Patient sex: M
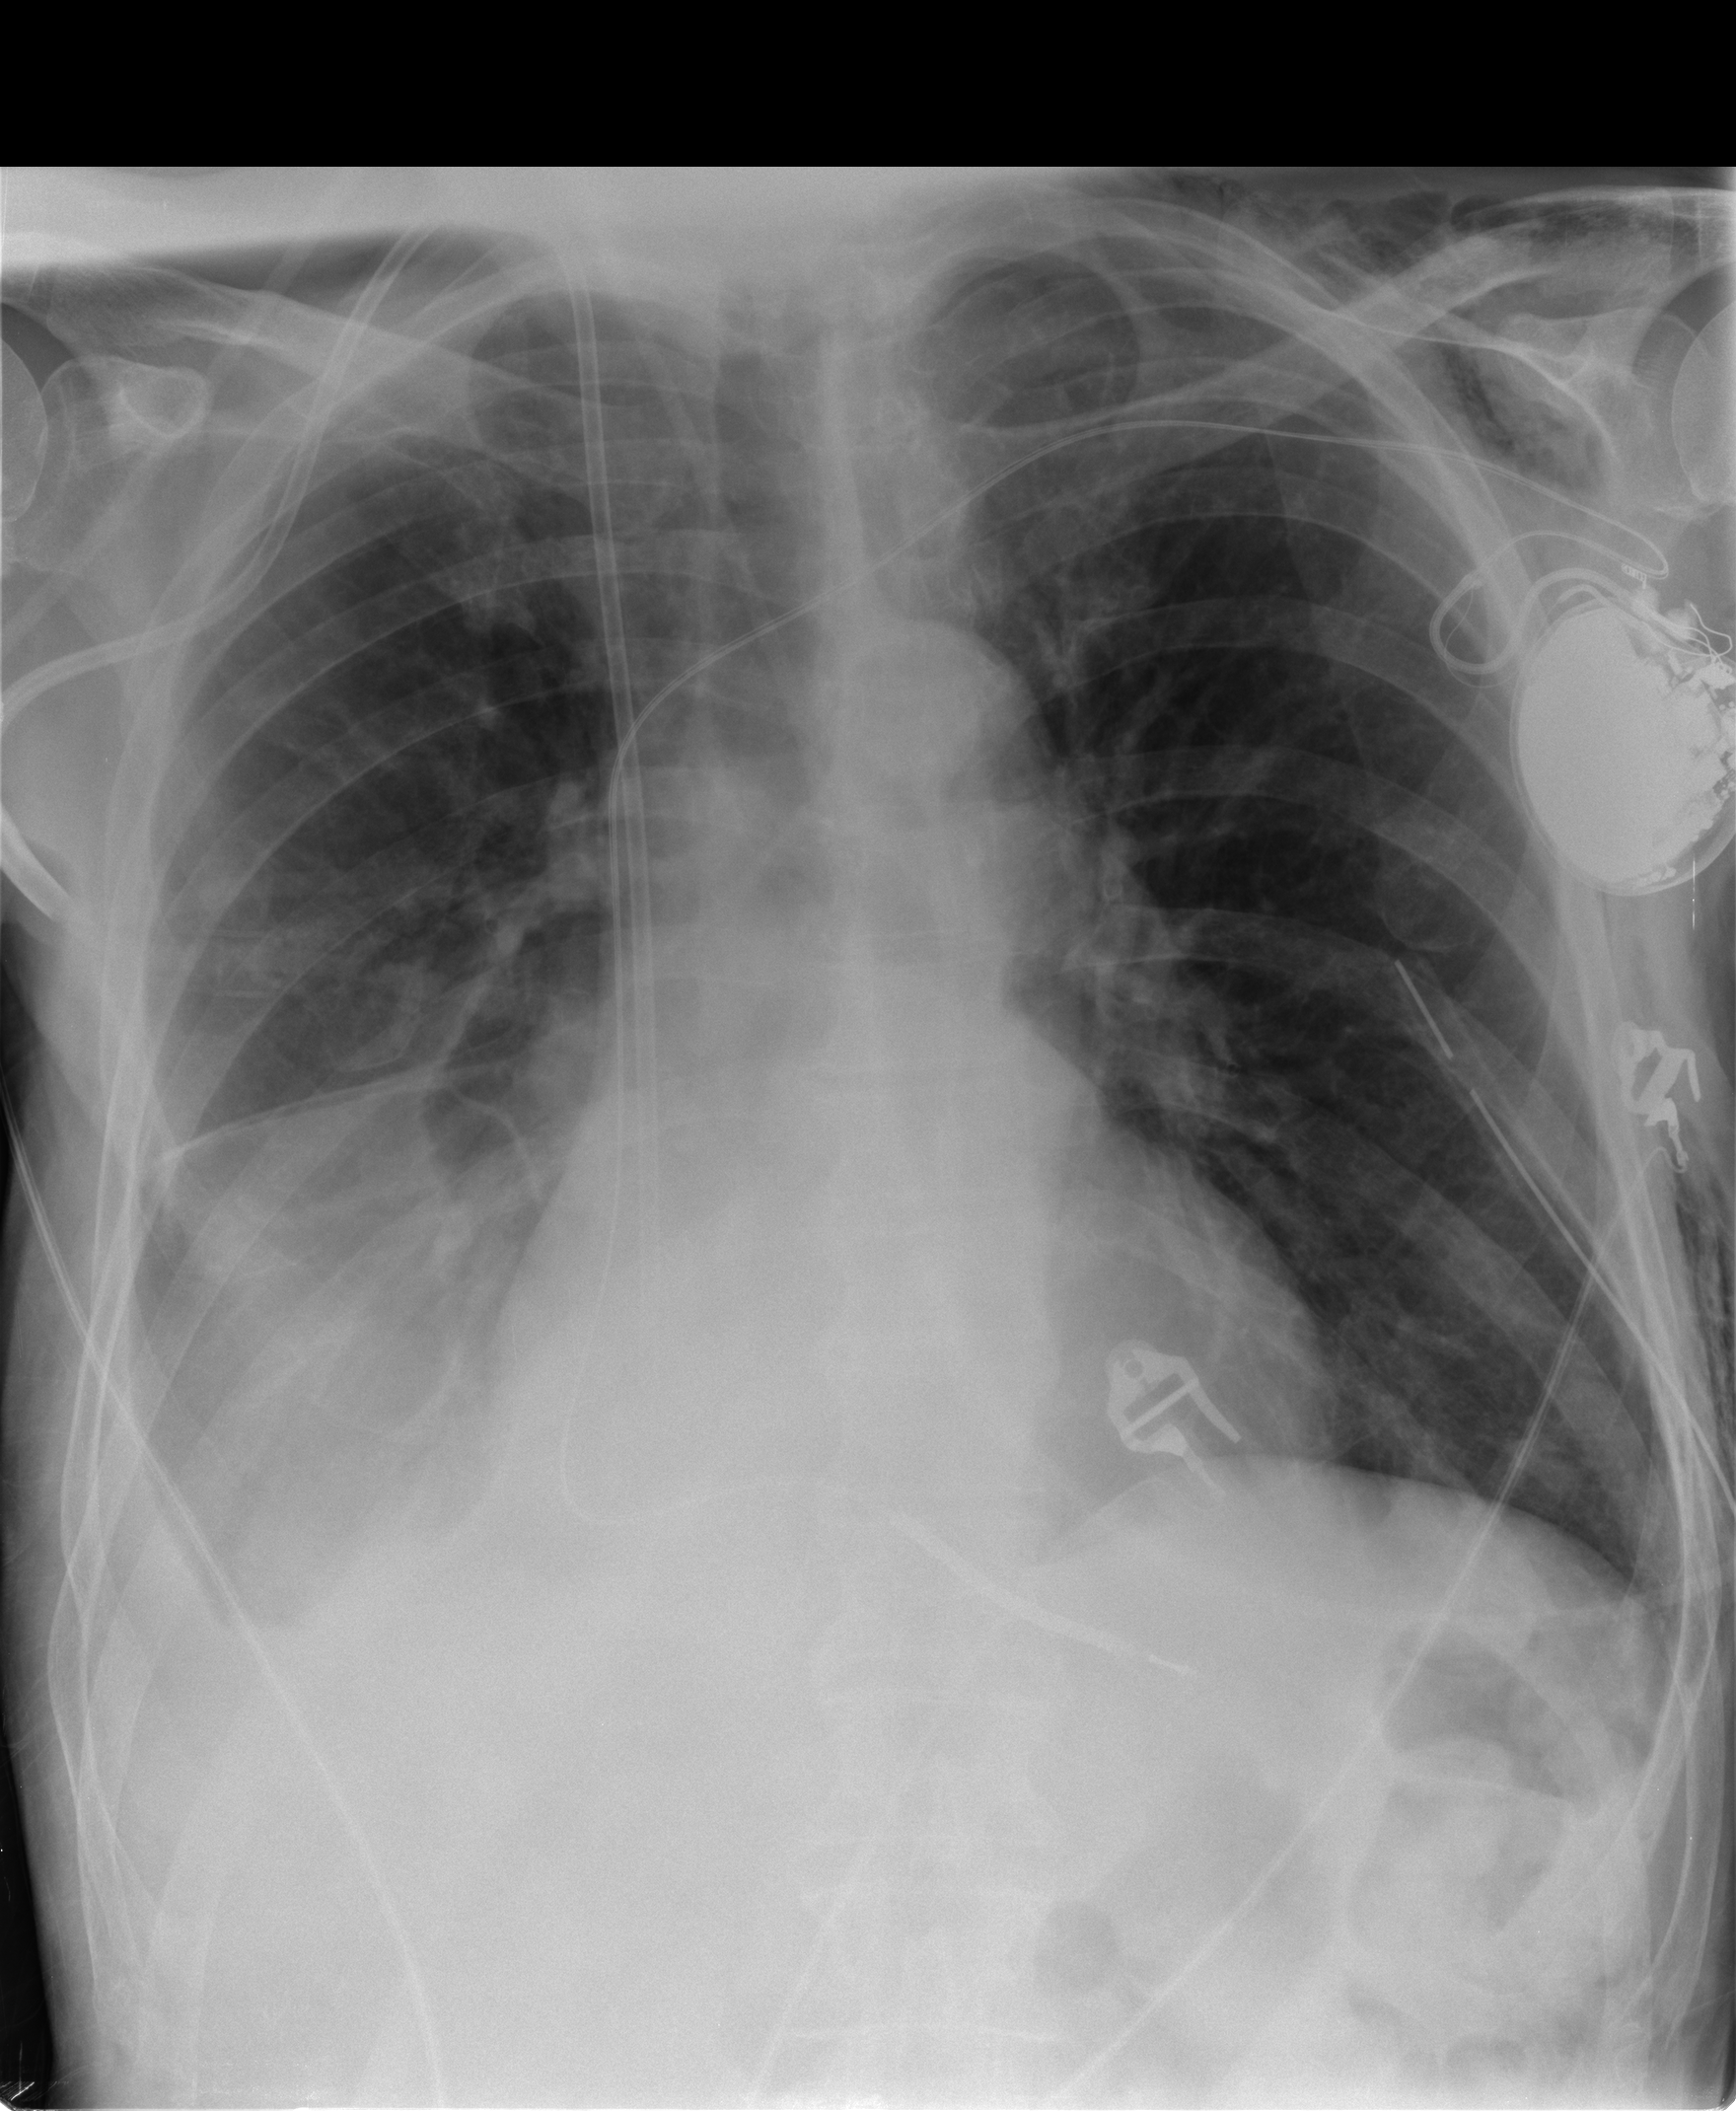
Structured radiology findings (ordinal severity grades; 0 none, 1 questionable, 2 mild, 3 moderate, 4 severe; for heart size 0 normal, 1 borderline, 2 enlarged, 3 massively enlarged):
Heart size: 0
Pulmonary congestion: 0
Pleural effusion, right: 2
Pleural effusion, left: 0
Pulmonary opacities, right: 0
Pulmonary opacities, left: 0
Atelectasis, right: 2
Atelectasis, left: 0